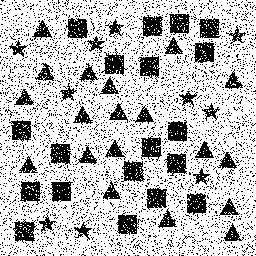
Squares: 19
Triangles: 19
Stars: 10
Total shapes: 48